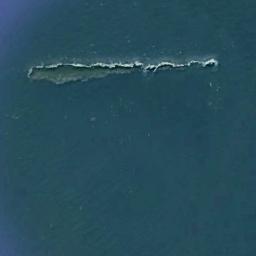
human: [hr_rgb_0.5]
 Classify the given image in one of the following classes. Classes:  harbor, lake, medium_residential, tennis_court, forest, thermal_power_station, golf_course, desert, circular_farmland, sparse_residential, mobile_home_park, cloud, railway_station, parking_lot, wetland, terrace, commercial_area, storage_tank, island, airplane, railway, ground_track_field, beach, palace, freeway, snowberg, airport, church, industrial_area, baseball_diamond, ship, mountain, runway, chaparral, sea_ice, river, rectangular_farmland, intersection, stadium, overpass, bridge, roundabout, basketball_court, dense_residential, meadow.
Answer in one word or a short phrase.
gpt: island